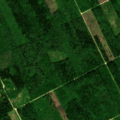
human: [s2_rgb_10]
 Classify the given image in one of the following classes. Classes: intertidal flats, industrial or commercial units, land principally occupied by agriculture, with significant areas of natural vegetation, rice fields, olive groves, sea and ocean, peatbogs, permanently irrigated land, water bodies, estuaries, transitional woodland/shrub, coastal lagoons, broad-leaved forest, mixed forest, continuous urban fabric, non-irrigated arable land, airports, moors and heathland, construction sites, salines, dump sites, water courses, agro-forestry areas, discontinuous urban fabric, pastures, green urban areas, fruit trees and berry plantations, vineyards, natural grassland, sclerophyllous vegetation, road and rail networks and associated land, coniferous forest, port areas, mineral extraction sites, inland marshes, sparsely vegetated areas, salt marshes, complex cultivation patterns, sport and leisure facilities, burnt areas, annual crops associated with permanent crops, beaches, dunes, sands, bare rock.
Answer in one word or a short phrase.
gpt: broad-leaved forest, mixed forest